Interaction volume radius: 5 \u00c5
Interaction volume height: 10 \u00c5
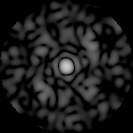
Disorder parameter: 0.6631